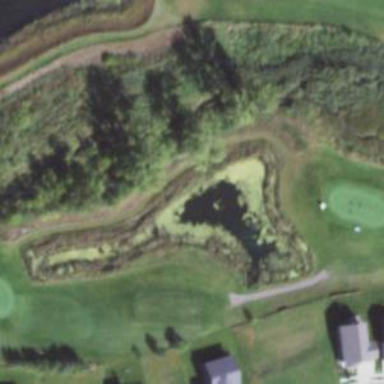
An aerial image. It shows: Water hazard within golf course.